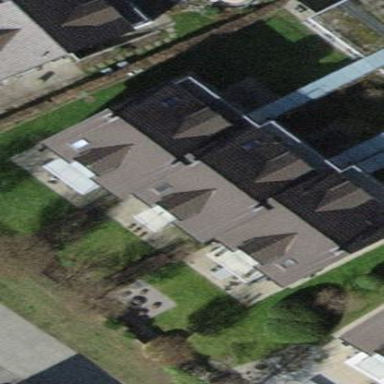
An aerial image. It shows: Terrace building.